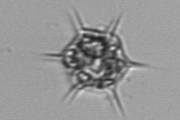
Label: Dictyocha